Field crop: maize
Growth stage: 2
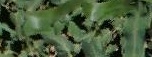
Species: maize